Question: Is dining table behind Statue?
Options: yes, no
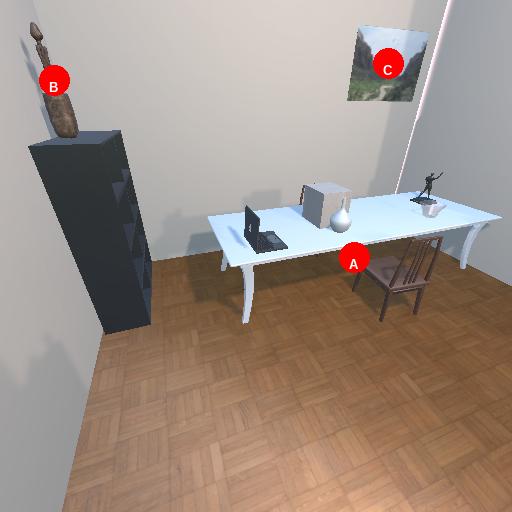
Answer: yes